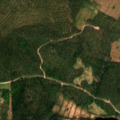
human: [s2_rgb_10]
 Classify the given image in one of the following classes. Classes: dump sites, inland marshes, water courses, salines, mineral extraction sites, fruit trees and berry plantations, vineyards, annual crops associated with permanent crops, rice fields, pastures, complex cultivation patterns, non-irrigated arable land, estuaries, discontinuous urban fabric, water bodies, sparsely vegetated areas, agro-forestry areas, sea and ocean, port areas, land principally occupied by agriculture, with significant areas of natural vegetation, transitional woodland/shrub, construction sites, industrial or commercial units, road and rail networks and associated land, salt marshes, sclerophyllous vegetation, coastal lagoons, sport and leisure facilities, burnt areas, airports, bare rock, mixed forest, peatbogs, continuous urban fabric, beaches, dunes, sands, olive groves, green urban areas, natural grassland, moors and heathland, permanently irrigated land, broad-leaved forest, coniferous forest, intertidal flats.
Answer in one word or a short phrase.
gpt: coniferous forest, water bodies